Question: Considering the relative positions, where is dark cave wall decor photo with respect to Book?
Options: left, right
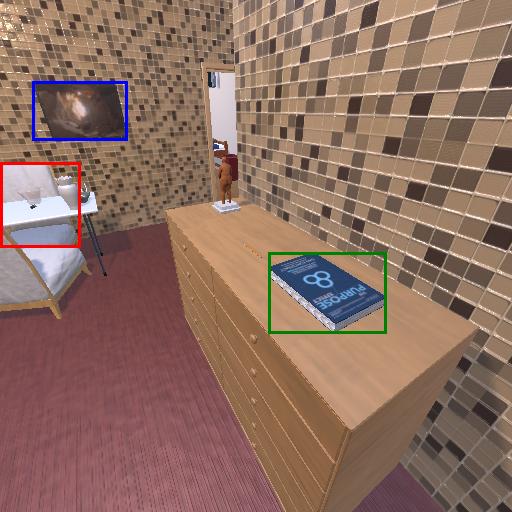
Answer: left